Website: walmart
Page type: payment
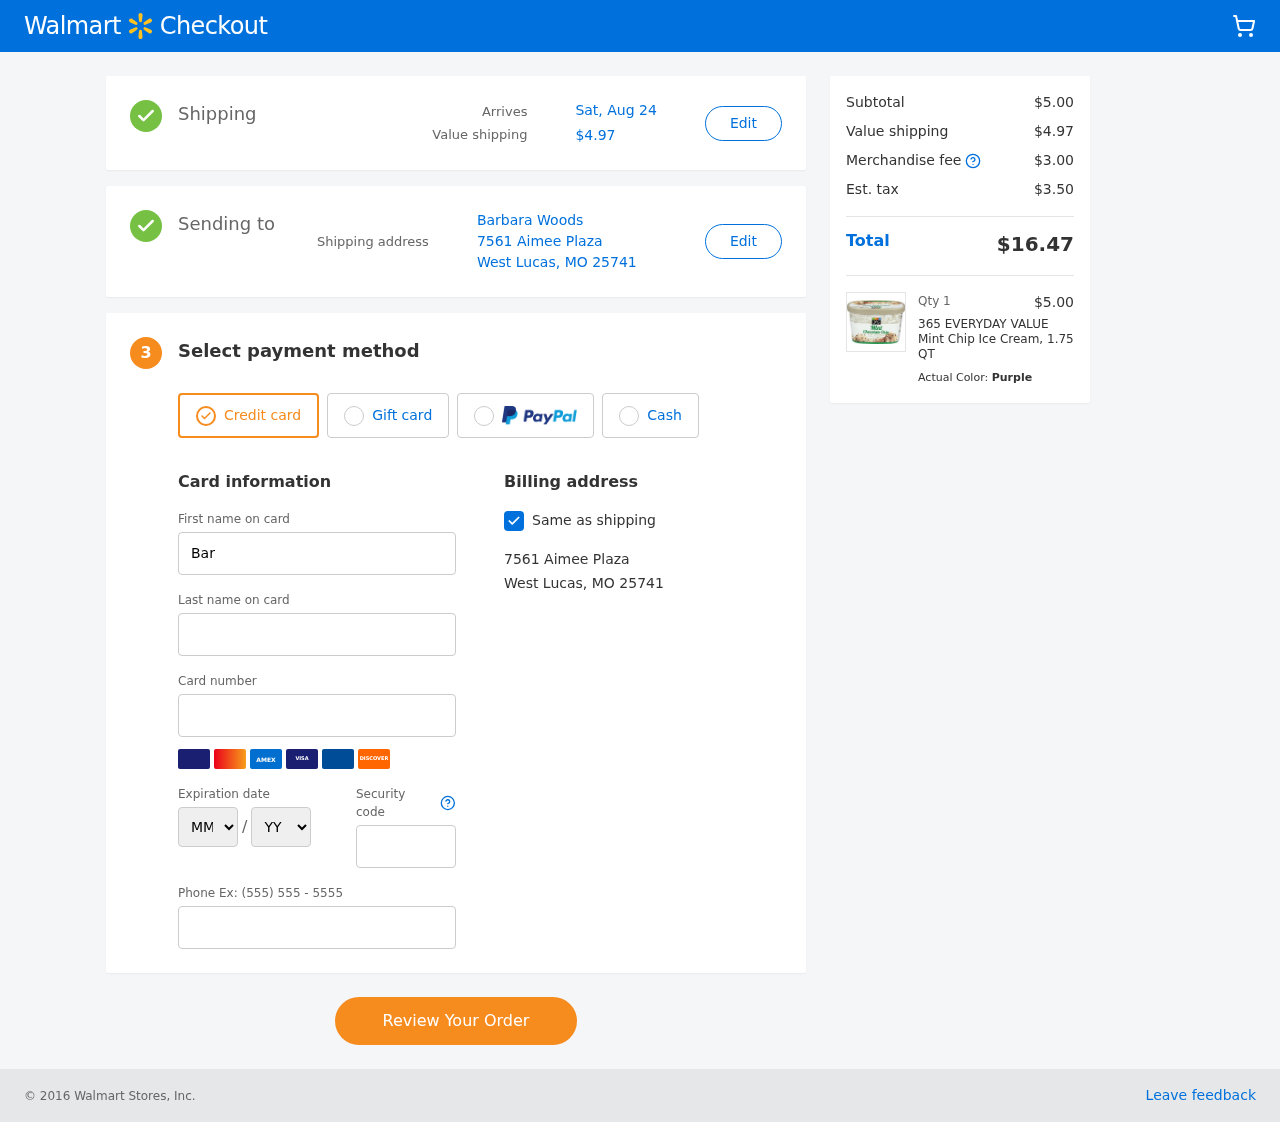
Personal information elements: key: PII_CARD_EXPIRY_MONTH
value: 04
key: PII_CARD_EXPIRY_YEAR
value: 30
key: PII_CITY_STATE_ZIP
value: West Lucas, MO 25741
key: PII_FULLNAME
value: Barbara Woods
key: PII_STREET
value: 7561 Aimee Plaza
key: PII_FIRSTNAME
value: Barbara
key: PII_LASTNAME
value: Woods
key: PII_CARD_NUMBER
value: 4680 5634 1284 3902
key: PII_CARD_CVV
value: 712
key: PII_PHONE
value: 5297624556
Product elements: key: PRODUCT1_NAME
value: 365 EVERYDAY VALUE Mint Chip Ice Cream, 1.75 QT
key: PRODUCT1_PRICE
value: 5
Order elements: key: ORDER_DELIVERY_DATE
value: Sat, Aug 24
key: ORDER_SHIPPING_COST
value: $4.97
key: ORDER_SUBTOTAL
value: $5.00
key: ORDER_MERCHANDISE_FEE
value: $3.00
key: ORDER_TAX
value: $3.50
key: ORDER_TOTAL
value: $16.47
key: ORDER_NUM_ITEMS
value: Qty 1